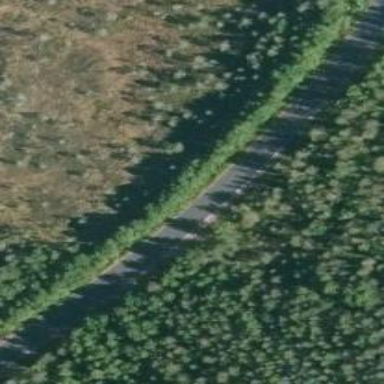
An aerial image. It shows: Unclassified road.